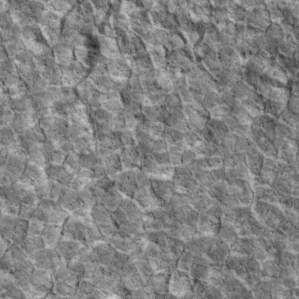
Label: non_frost